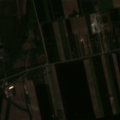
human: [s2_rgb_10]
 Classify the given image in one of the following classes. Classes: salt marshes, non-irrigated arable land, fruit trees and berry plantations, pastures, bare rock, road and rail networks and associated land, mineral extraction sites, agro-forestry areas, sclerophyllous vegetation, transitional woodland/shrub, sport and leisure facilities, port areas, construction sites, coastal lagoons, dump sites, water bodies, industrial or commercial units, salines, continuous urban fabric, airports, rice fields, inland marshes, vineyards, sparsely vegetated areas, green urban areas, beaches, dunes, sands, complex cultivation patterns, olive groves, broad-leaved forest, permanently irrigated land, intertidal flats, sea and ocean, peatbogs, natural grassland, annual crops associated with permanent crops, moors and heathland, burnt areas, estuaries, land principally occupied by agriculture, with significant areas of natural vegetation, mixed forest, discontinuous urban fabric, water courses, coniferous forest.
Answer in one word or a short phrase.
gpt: non-irrigated arable land, broad-leaved forest, transitional woodland/shrub